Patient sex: M
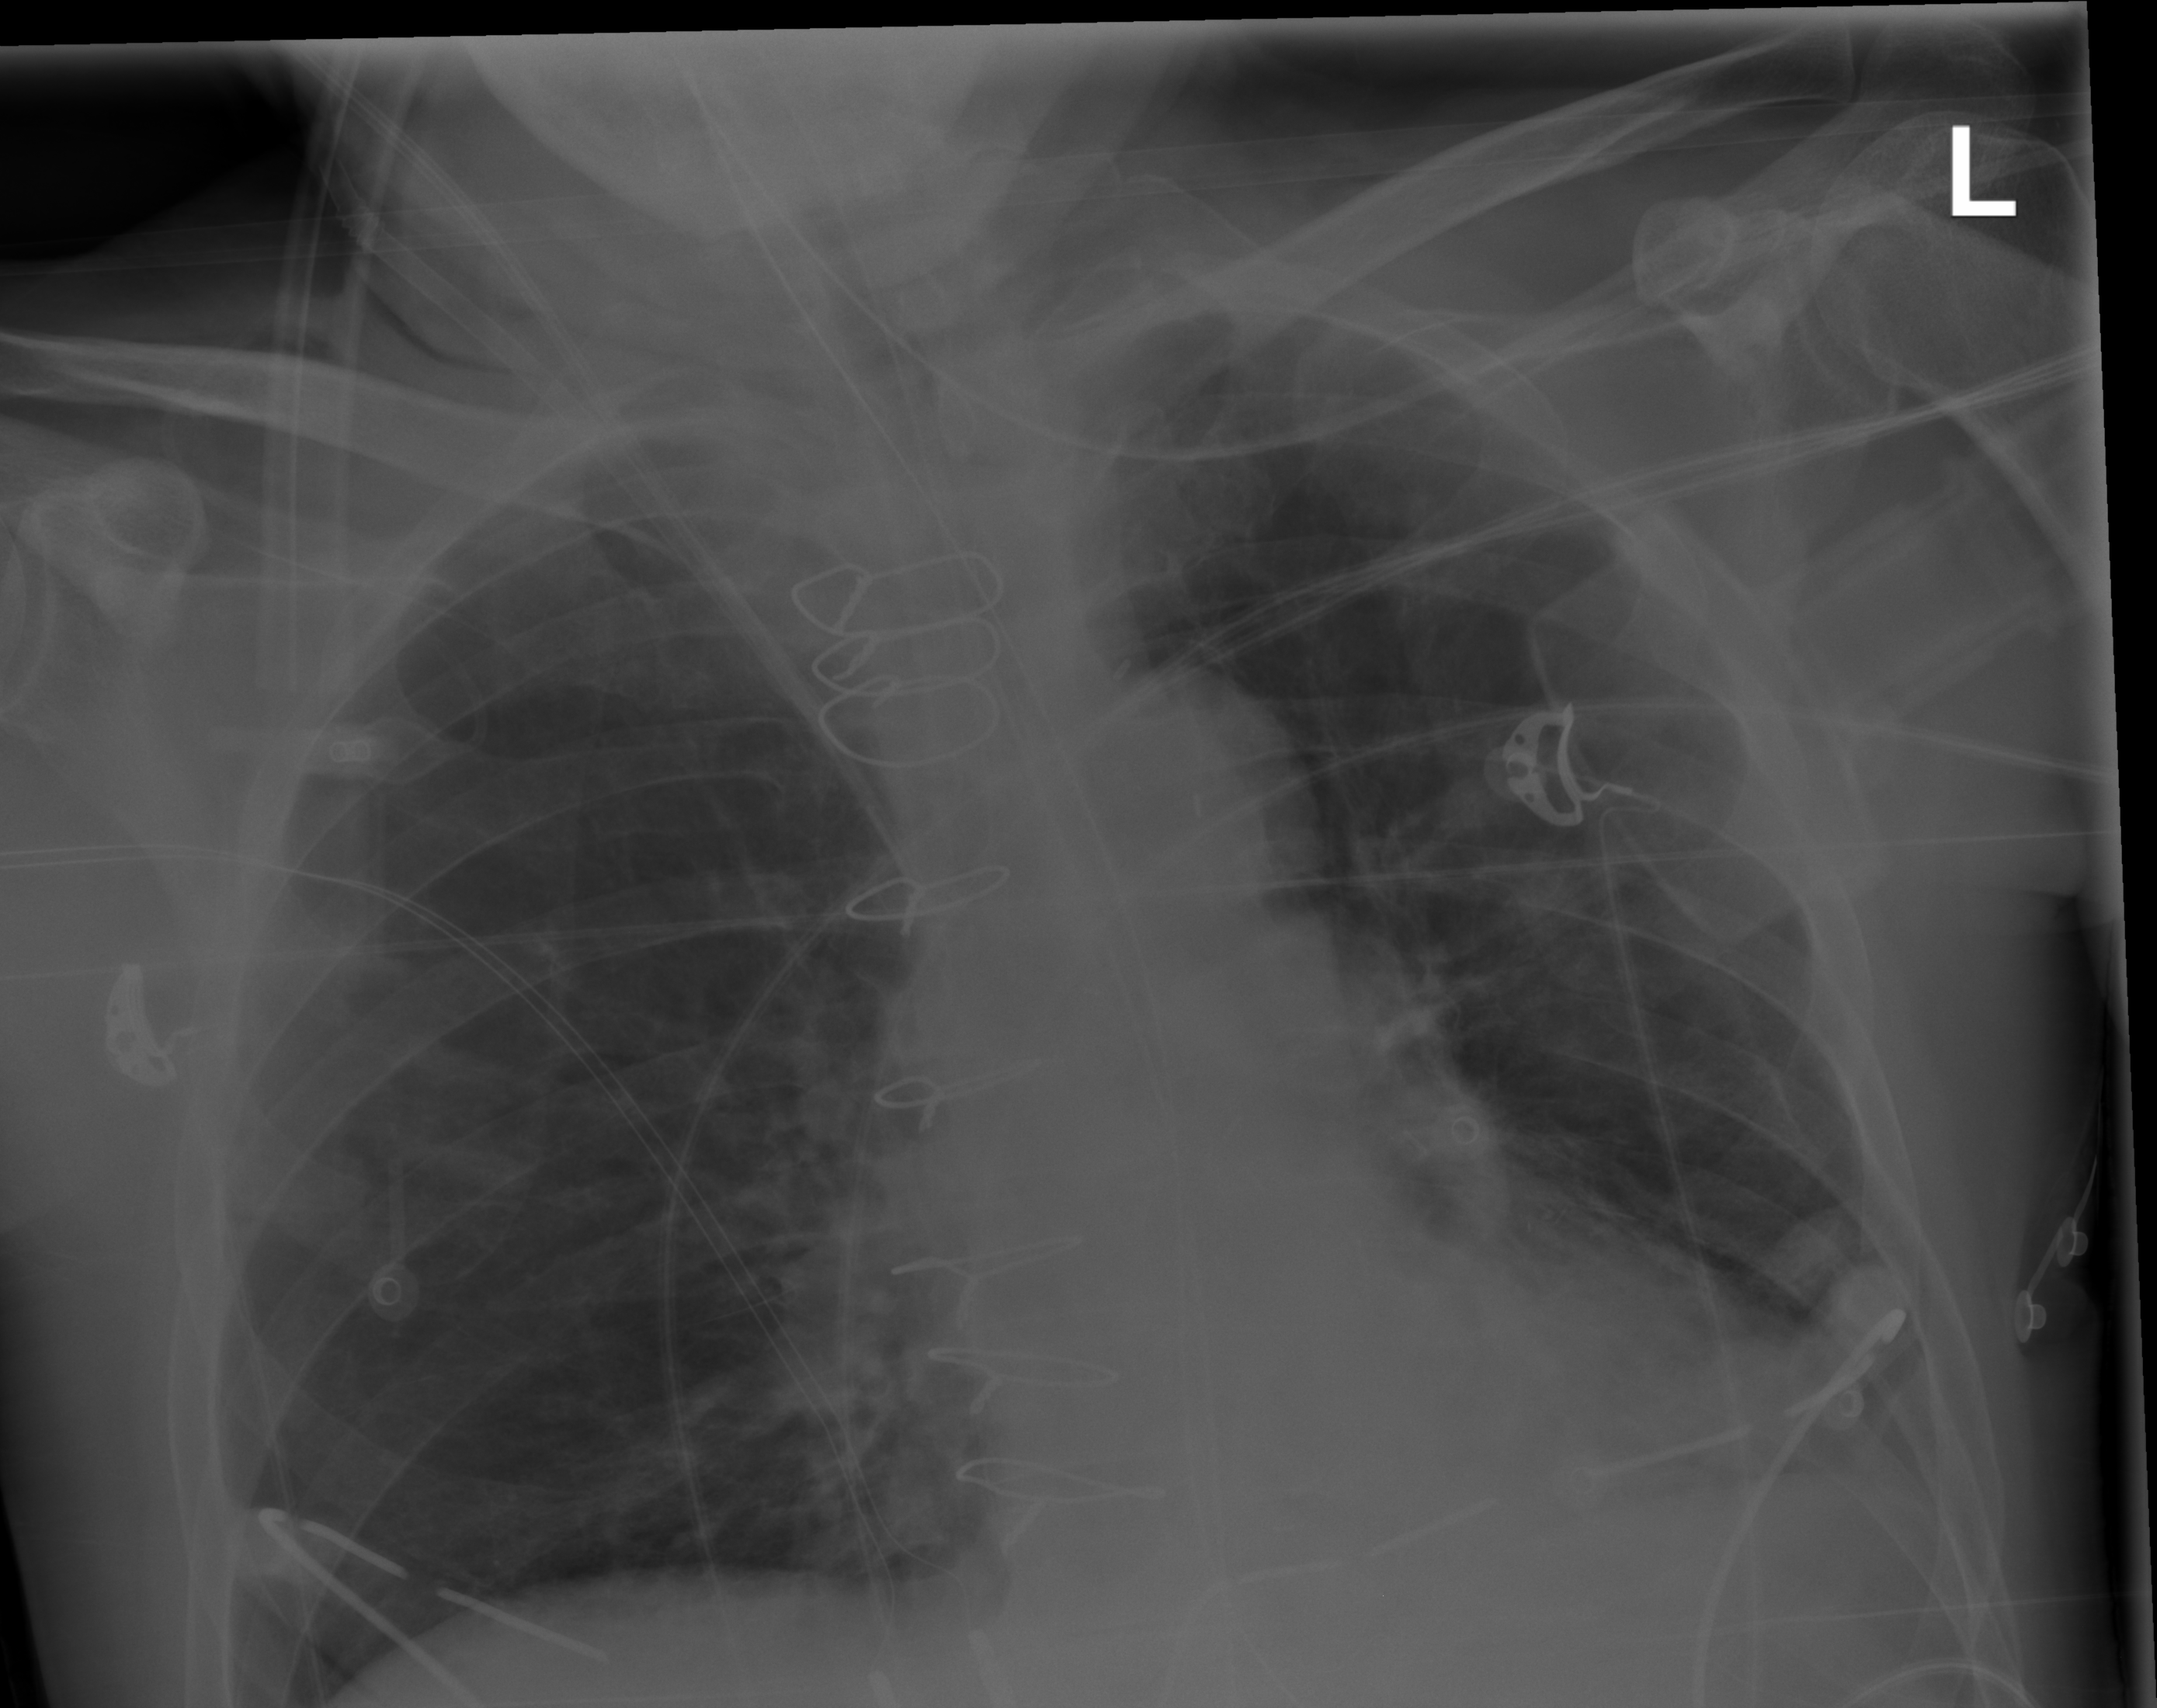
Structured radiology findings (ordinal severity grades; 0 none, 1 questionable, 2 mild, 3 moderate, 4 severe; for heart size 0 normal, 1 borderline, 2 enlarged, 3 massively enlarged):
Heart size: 0
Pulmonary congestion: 2
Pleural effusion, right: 0
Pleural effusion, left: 0
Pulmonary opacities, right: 0
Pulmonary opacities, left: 0
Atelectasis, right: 2
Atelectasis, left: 2